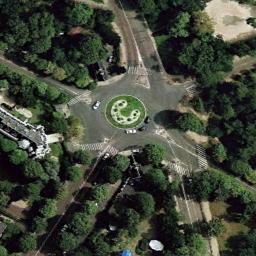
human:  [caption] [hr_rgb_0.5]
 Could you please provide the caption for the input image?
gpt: The roundabout with some exits and entrances is surrounded by lots of trees .

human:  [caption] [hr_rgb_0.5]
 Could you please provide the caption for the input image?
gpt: There are many trees around the roundabout .

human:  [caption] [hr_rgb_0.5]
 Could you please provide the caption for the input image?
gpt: The roundabout is on the bare land next to trees .

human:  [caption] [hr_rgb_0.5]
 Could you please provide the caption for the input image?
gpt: There are many moving and waiting vehicles at the roundabout, And there are some buildings and some trees and a few lawns around the roundabout .

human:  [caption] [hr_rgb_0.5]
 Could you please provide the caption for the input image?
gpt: There are many green trees around the roundabout .